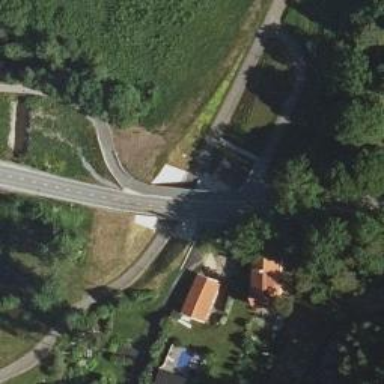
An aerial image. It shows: Cycleway bridge with asphalt surface.